Question: I need to cut a hole in the hatch pattern. A hole is a area which is not hatched.
I have two closed polylines. I need to hatch the poly1 - poly2 area.
I tried adding both to the ObjectIdCollection, but that throws up an error.
I tried creating Regions and subtracting it. However, we can create Region for the closed polylines, but not the hatch.
Here is the code to create the hatch
'''
[CommandMethod("TestHatchHole", CommandFlags.UsePickSet)]
public static void CreateHatch()
{
Document doc = Application.DocumentManager.MdiActiveDocument;
Database db = doc.Database;
Editor ed = doc.Editor;
try
{
using (Transaction Tx = HostApplicationServices.WorkingDatabase.TransactionManager.StartTransaction())
{
ObjectId ModelSpaceId =
SymbolUtilityServices.GetBlockModelSpaceId(db);
BlockTableRecord btr = Tx.GetObject(ModelSpaceId,
OpenMode.ForWrite) as BlockTableRecord;
Point2d pt = new Point2d(0.0, 0.0);
Autodesk.AutoCAD.DatabaseServices.Polyline plBox =
new Autodesk.AutoCAD.DatabaseServices.Polyline(4);
plBox.Normal = Vector3d.ZAxis;
plBox.AddVertexAt(0, pt, 0.0, -1.0, -1.0);
plBox.AddVertexAt(1,
new Point2d(pt.X + 50, pt.Y), 0.0, -1.0, -1.0);
plBox.AddVertexAt(2,
new Point2d(pt.X + 50, pt.Y + 50), 0.0, -1.0, -1.0);
plBox.AddVertexAt(3,
new Point2d(pt.X, pt.Y + 50), 0.0, -1.0, -1.0);
plBox.Closed = true;
ObjectId pLineId;
pLineId = btr.AppendEntity(plBox);
Tx.AddNewlyCreatedDBObject(plBox, true);
Point2d pt1 = new Point2d(0.0, 0.0);
Autodesk.AutoCAD.DatabaseServices.Polyline plHole =
new Autodesk.AutoCAD.DatabaseServices.Polyline(4);
plHole.Normal = Vector3d.ZAxis;
plHole.AddVertexAt(0, pt1, 0.0, -1.0, -1.0);
plHole.AddVertexAt(1,
new Point2d(pt1.X + 5, pt1.Y), 0.0, -1.0, -1.0);
plHole.AddVertexAt(2,
new Point2d(pt1.X + 5, pt1.Y + 5), 0.0, -1.0, -1.0);
plHole.AddVertexAt(3,
new Point2d(pt1.X, pt1.Y + 5), 0.0, -1.0, -1.0);
plHole.Closed = true;
var plHoleId = btr.AppendEntity(plHole);
Tx.AddNewlyCreatedDBObject(plHole, true);
ObjectIdCollection ObjIds = new ObjectIdCollection();
ObjIds.Add(pLineId);
Hatch oHatch = new Hatch();
Vector3d normal = new Vector3d(0.0, 0.0, 1.0);
oHatch.Normal = normal;
oHatch.Elevation = 0.0;
oHatch.PatternScale = 2.0;
string hatchPattern = "ANSI31";
oHatch.SetHatchPattern(HatchPatternType.PreDefined, hatchPattern);
oHatch.ColorIndex = 1;
btr.AppendEntity(oHatch);
Tx.AddNewlyCreatedDBObject(oHatch, true);
//this works ok
oHatch.Associative = true;
oHatch.AppendLoop((int)HatchLoopTypes.Default, ObjIds);
oHatch.EvaluateHatch(true);
Tx.Commit();
}
}
catch (Autodesk.AutoCAD.Runtime.Exception ex)
{
}
catch (System.Exception ex)
{
}
}
'''

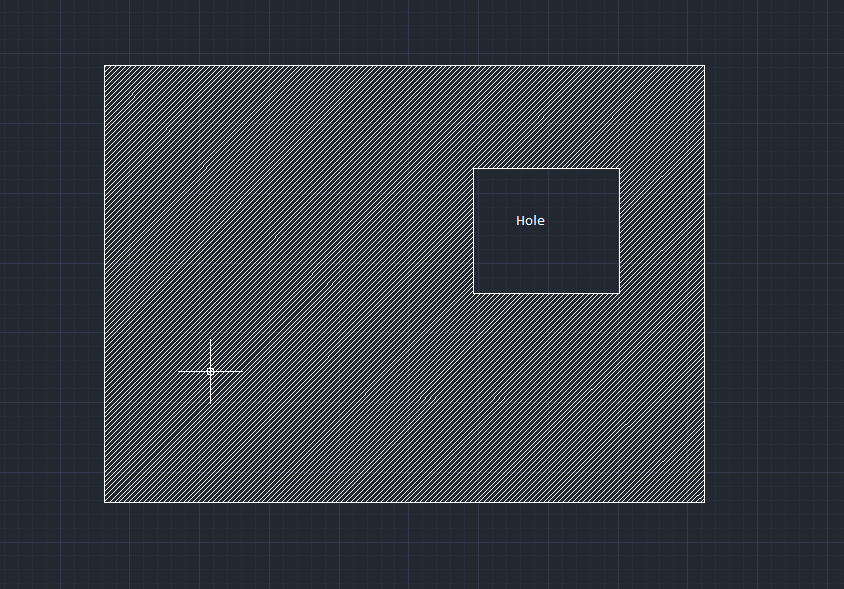
Answer: Use the AppendLoop method to add the initial exterior boundary of the hatch using HatchLoopTypes.External. Any additional boundaries need to be appended separately, using the HatchLoopTypes.Default enum.
Here's an example:
'''
using (Transaction acTrans = acDb.TransactionManager.StartTransaction())
{
var acBlkTbl = (BlockTable)acTrans.GetObject(acDb.BlockTableId, OpenMode.ForRead);
var acBlkTblRec = (BlockTableRecord)acTrans.GetObject(acBlkTbl[BlockTableRecord.ModelSpace], OpenMode.ForWrite);
// Create the rectangle
var acPoint = new Point2d(0, 0);
var acPoly = new Polyline(4);
acPoly.Normal = Vector3d.ZAxis;
acPoly.AddVertexAt(0, acPoint, 0, -1, -1);
acPoly.AddVertexAt(1, new Point2d(acPoint.X + 20, acPoint.Y), 0, -1, -1);
acPoly.AddVertexAt(2, new Point2d(acPoint.X + 20, acPoint.Y + 20), 0.0, -1.0, -1.0);
acPoly.AddVertexAt(3, new Point2d(acPoint.X, acPoint.Y + 20), 0.0, -1.0, -1.0);
acPoly.Closed = true;
// Add the rectangle to the block table record
acBlkTblRec.AppendEntity(acPoly);
acTrans.AddNewlyCreatedDBObject(acPoly, true);
// Create the rectangle hole
var acHole = new Polyline(4);
acHole.Normal = Vector3d.ZAxis;
acPoint = new Point2d(5,5);
acHole.AddVertexAt(0, acPoint, 0.0, -1.0, -1.0);
acHole.AddVertexAt(1, new Point2d(acPoint.X + 5, acPoint.Y), 0.0, -1.0, -1.0);
acHole.AddVertexAt(2, new Point2d(acPoint.X + 5, acPoint.Y + 5), 0.0, -1.0, -1.0);
acHole.AddVertexAt(3, new Point2d(acPoint.X, acPoint.Y + 5), 0.0, -1.0, -1.0);
acHole.Closed = true;
// Add the hole rectangle to the block table record
acBlkTblRec.AppendEntity(acHole);
acTrans.AddNewlyCreatedDBObject(acHole, true);
// Create the hatch
var acHatch = new Hatch();
acBlkTblRec.AppendEntity(acHatch);
acTrans.AddNewlyCreatedDBObject(acHatch, true);
acHatch.SetDatabaseDefaults();
acHatch.SetHatchPattern(HatchPatternType.PreDefined, "ANSI31");
acHatch.PatternScale = 10;
acHatch.Associative = true;
// Add the outer boundary
acHatch.AppendLoop(HatchLoopTypes.External, new ObjectIdCollection { acPoly.ObjectId });
// Add the inner boundary
acHatch.AppendLoop(HatchLoopTypes.Default, new ObjectIdCollection { acHole.ObjectId });
// Validate the hatch
acHatch.EvaluateHatch(true);
acTrans.Commit();
}
'''